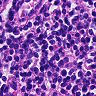
Metastatic tissue present: no